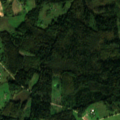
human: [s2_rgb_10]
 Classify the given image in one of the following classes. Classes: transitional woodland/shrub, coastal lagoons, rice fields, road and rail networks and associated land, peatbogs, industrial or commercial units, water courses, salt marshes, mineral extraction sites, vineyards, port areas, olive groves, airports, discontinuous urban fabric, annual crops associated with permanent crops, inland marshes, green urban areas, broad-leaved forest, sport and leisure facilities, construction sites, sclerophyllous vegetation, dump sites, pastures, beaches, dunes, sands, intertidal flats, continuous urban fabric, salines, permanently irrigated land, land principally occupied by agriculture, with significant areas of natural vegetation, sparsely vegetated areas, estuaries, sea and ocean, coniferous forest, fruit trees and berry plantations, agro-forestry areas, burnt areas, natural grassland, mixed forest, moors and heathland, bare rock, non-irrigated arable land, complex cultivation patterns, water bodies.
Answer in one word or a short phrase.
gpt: complex cultivation patterns, land principally occupied by agriculture, with significant areas of natural vegetation, coniferous forest, mixed forest